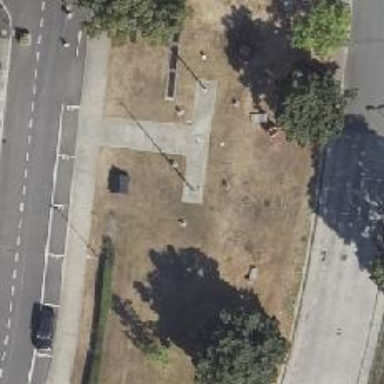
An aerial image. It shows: Flagpole structure.